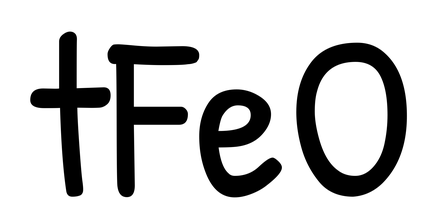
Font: PatrickHand-Regular